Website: crate-barrel
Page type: delivery-shipping
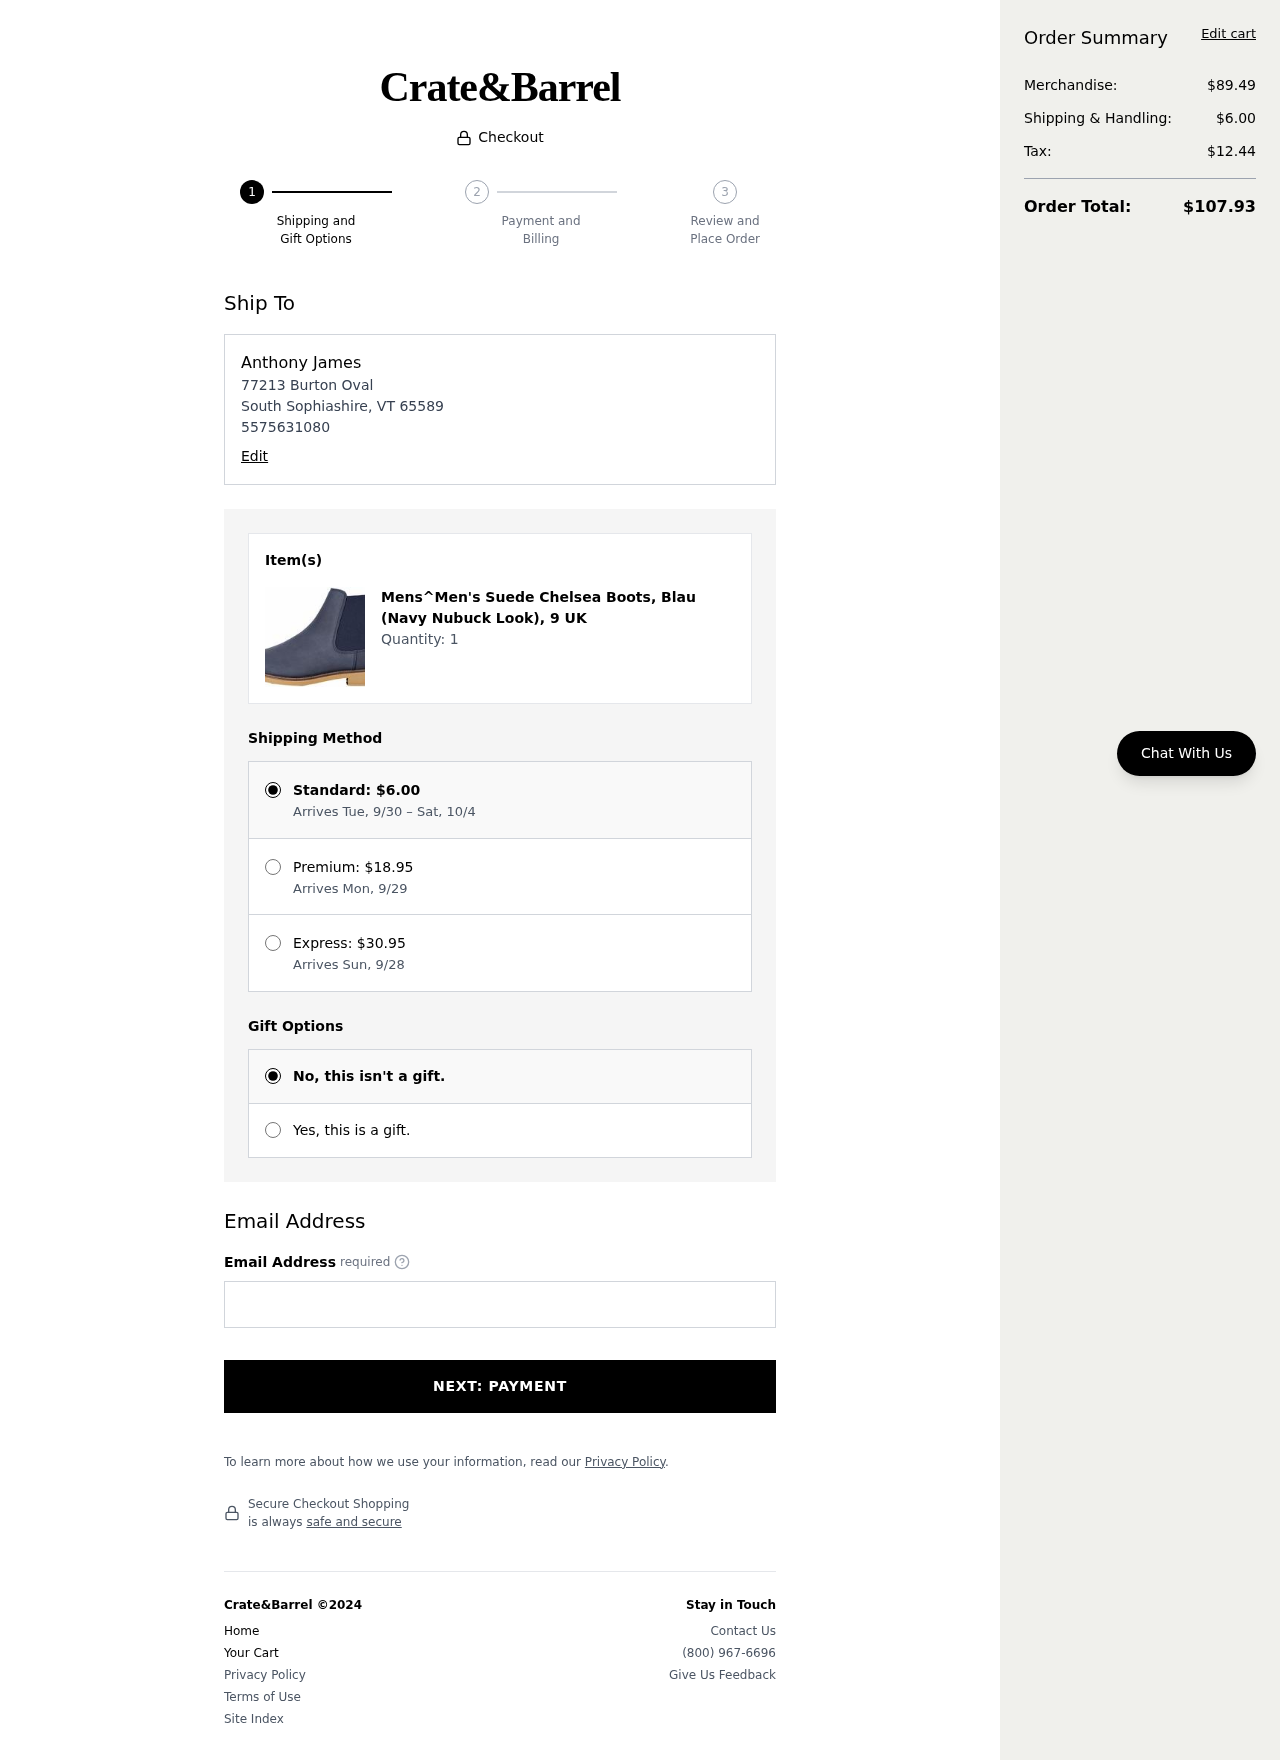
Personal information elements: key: PII_EMAIL
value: ajames@yahoo.com
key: PII_FULLNAME
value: Anthony James
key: PII_PHONE
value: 5575631080
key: PII_STREET
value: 77213 Burton Oval
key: PII_CITY_STATE_ZIP
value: South Sophiashire, VT 65589
Product elements: key: PRODUCT1_NAME
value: Mens^Men's Suede Chelsea Boots, Blau (Navy Nubuck Look), 9 UK
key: PRODUCT1_QUANTITY
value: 1
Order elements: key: ORDER_SHIPPING_COST
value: $6.00
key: ORDER_SHIPPING_DATE
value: Arrives Tue, 9/30 – Sat, 10/4
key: ORDER_PREMIUM_SHIPPING
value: $18.95
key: ORDER_PREMIUM_DATE
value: Arrives Mon, 9/29
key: ORDER_EXPRESS_SHIPPING
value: $30.95
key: ORDER_EXPRESS_DATE
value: Arrives Sun, 9/28
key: ORDER_SUBTOTAL
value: $89.49
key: ORDER_TAX
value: $12.44
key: ORDER_TOTAL
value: $107.93